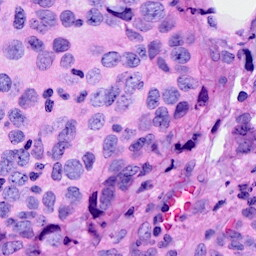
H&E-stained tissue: Breast